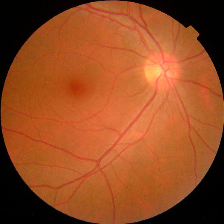
Diabetic retinopathy grade: No DR